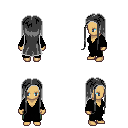
a pixel art fantasy rpg character, female body template, human, tanned skin, black robe, teal pants, gray extra-long hairstyle, four views (front, back, left, right), 2x2 character sprite sheet, small pixel art, hard edges, no anti-aliasing